Question: Is there a JS framework or library to add text/check box to gmail UI?
Please note that the data contained there will be sent through AJAX - JSON object to a particular server.
Idea is to make a Chrome extension with this functionality.
Something similar to:

Thanks.
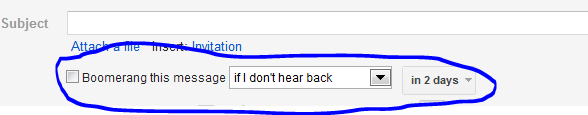
Answer: You can write <URL> script for that. It's supported by Google Chrome by default.